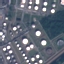
Land use / land cover class: Industrial